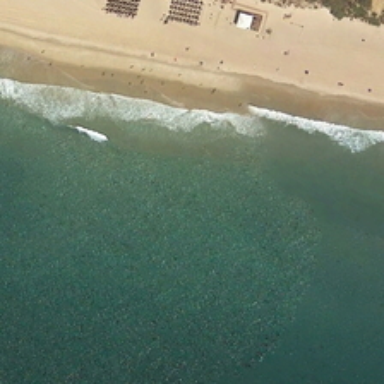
A piece of yellow beach is near a piece of green ocean .